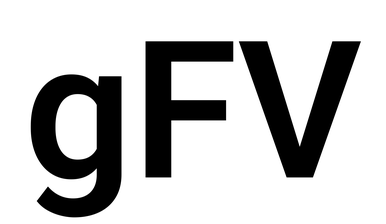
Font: Roboto_SemiBold